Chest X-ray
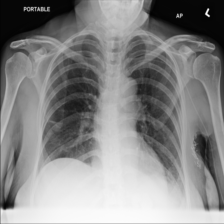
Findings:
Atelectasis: positive
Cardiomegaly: negative
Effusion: positive
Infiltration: negative
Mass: negative
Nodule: negative
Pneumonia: negative
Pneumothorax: negative
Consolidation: negative
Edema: negative
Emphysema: negative
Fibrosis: negative
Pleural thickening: negative
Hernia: negative